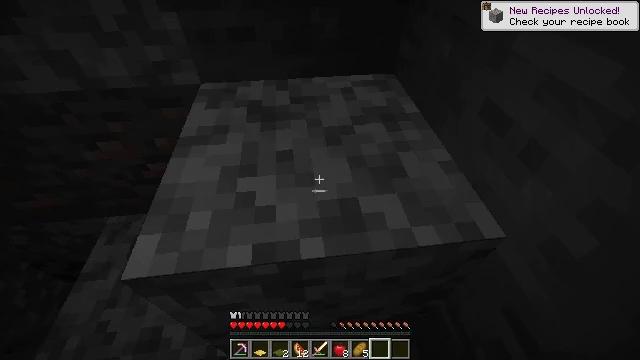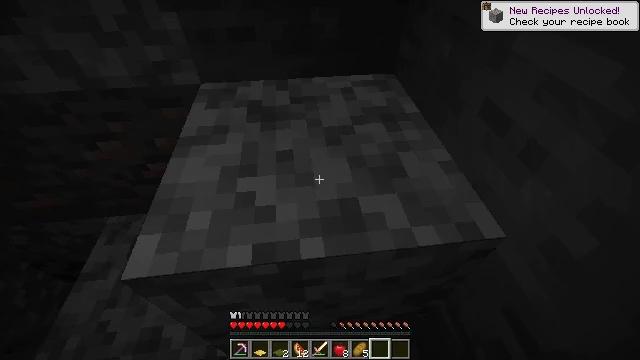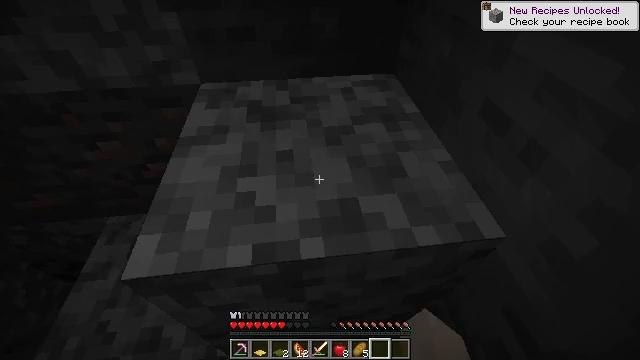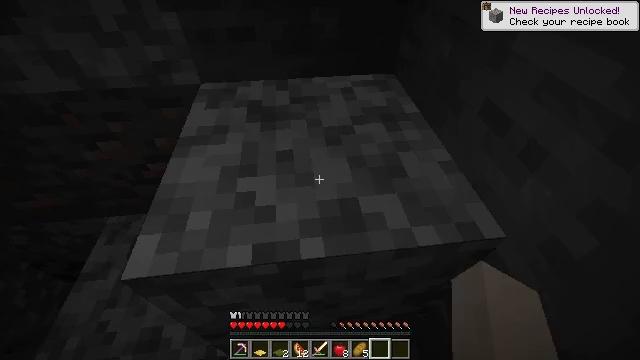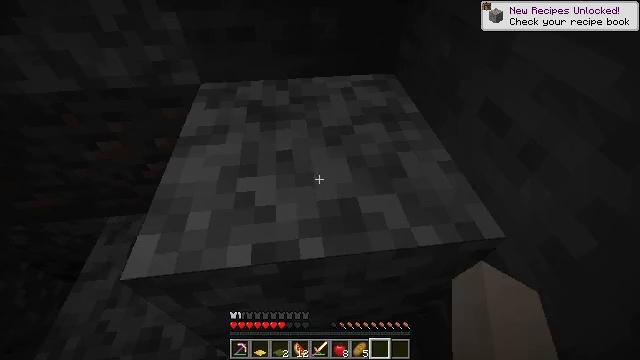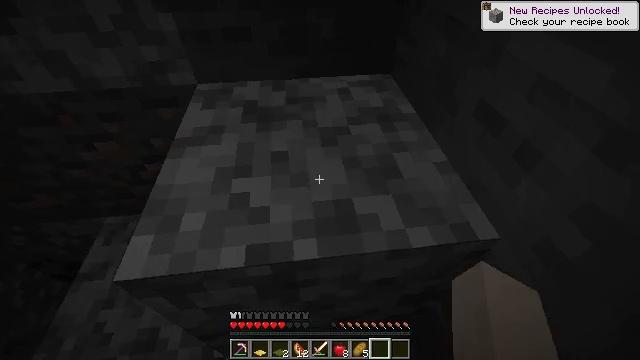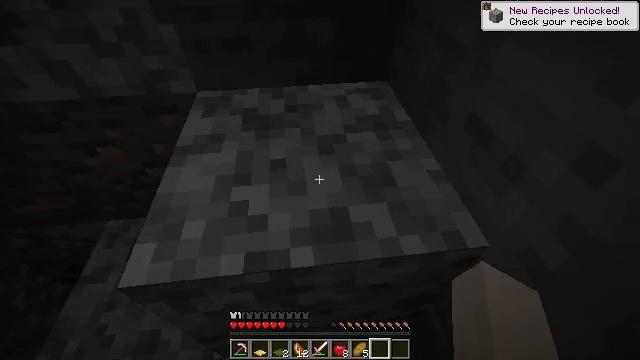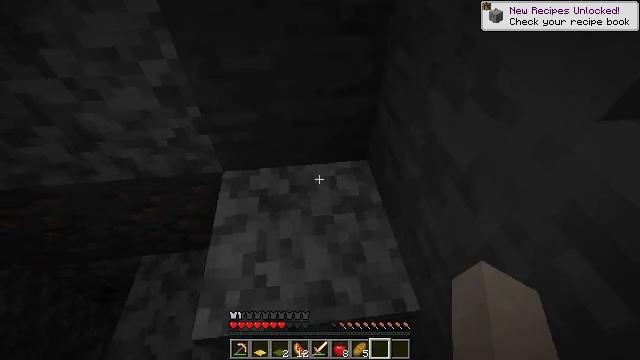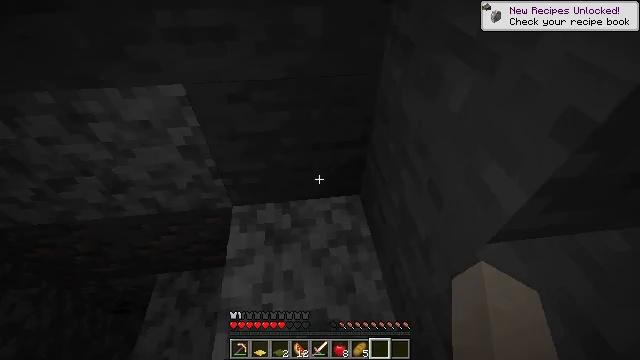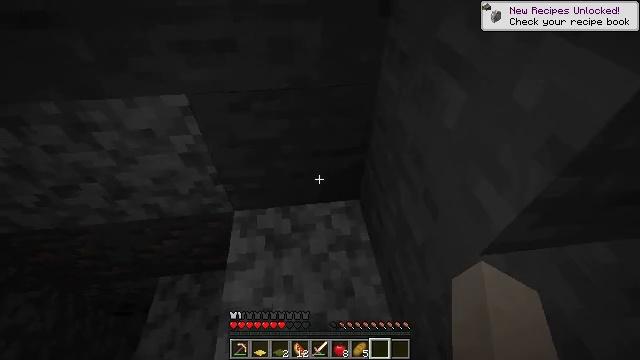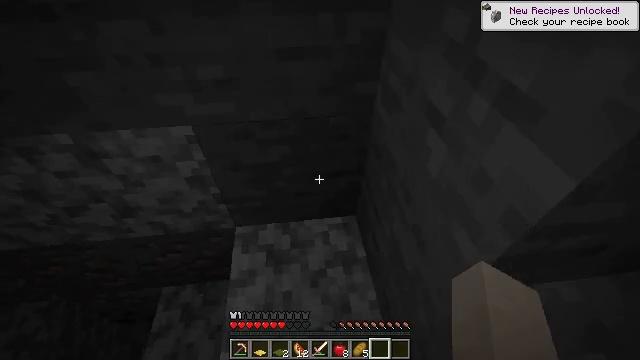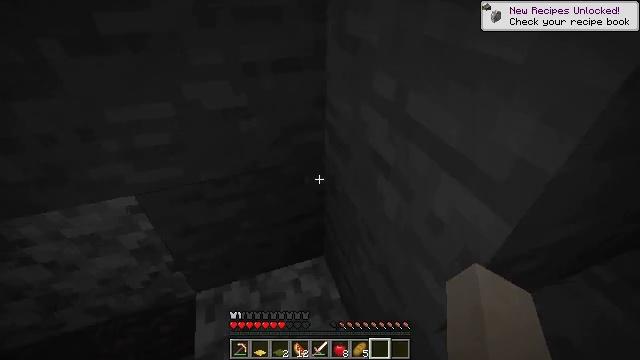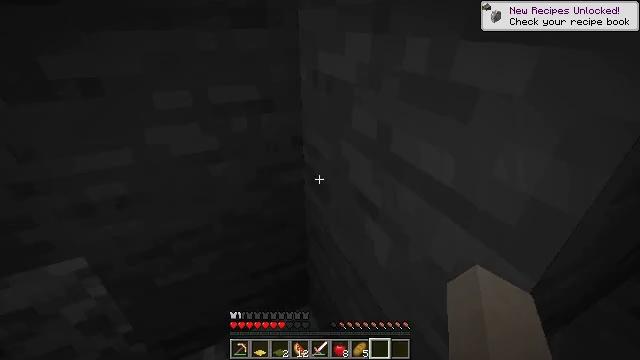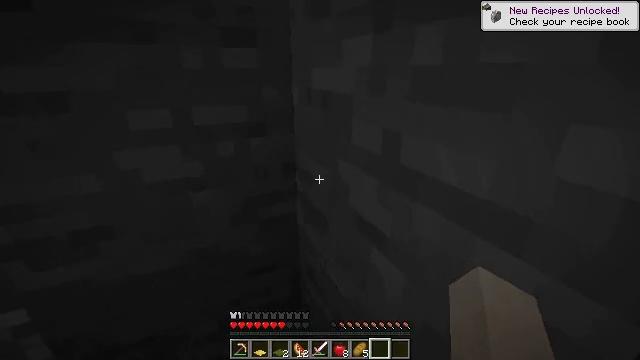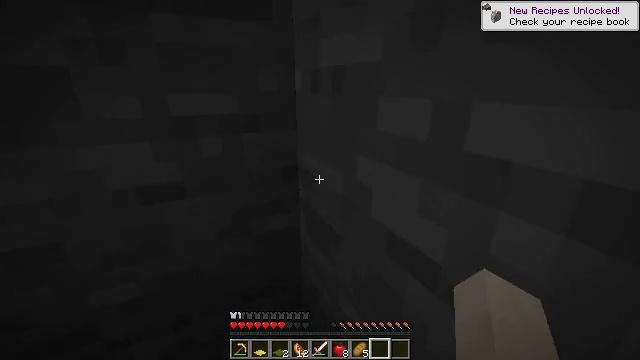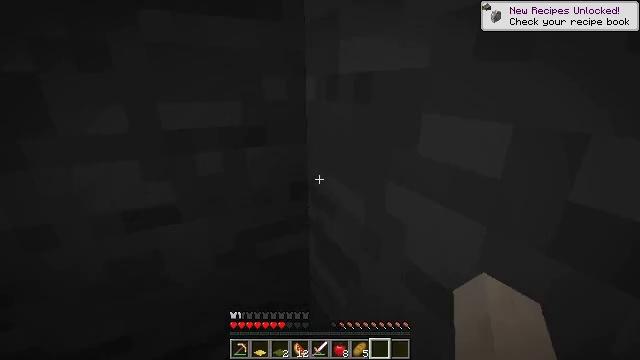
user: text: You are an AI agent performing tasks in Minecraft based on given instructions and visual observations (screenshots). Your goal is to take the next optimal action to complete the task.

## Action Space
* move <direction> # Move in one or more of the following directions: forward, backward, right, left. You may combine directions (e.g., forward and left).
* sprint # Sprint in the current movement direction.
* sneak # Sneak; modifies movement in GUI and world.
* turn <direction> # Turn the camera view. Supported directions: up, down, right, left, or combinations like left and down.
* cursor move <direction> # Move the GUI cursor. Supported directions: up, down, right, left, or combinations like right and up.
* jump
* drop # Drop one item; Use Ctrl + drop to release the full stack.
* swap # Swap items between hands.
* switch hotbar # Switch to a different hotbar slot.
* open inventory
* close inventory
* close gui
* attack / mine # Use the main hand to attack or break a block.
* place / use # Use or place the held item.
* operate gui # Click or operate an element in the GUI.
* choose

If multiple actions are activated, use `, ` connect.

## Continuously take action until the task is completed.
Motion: motion action
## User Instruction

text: Mine the diorite underground.
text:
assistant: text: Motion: no_op
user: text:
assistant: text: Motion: no_op
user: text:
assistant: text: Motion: no_op
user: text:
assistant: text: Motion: move forward
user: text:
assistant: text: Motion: move forward
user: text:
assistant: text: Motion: move forward, jump
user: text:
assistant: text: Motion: move forward, jump
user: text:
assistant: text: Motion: move forward, jump
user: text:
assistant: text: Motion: move forward, jump
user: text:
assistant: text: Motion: move forward, jump
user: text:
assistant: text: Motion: move forward, turn right and up, jump
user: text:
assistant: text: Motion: move forward, turn right and up, jump
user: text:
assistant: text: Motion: move forward, turn right and up, jump
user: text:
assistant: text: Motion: move forward, turn up, jump
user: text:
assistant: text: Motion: move forward, jump
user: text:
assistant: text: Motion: move forward, turn right, jump
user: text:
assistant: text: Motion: move forward, turn right, jump
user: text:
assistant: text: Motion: move forward, turn right, jump
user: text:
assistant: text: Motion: move forward, turn right and up, jump
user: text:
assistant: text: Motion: move forward, turn right, jump
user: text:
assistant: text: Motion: move forward, turn right, jump
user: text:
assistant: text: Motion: turn right, jump
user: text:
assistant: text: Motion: turn right
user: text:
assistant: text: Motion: turn right and down
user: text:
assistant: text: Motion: turn left and down
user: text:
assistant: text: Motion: turn left and down
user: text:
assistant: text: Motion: turn left and down
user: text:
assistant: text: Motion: turn down
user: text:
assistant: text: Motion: turn left and down
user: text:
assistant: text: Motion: turn left and down